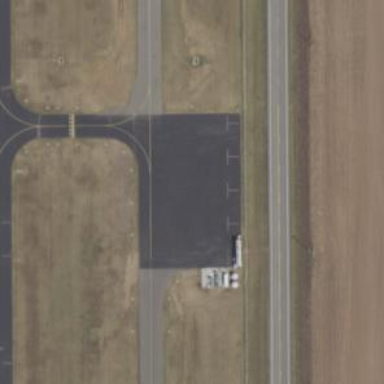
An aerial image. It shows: Apron at the airport.